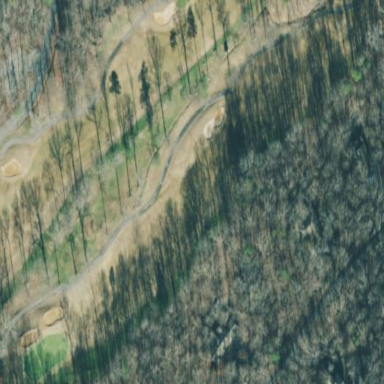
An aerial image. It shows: Golf course surrounded by greenery.